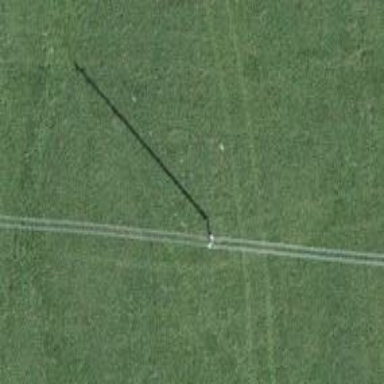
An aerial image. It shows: Utility pole as the man-made structure.